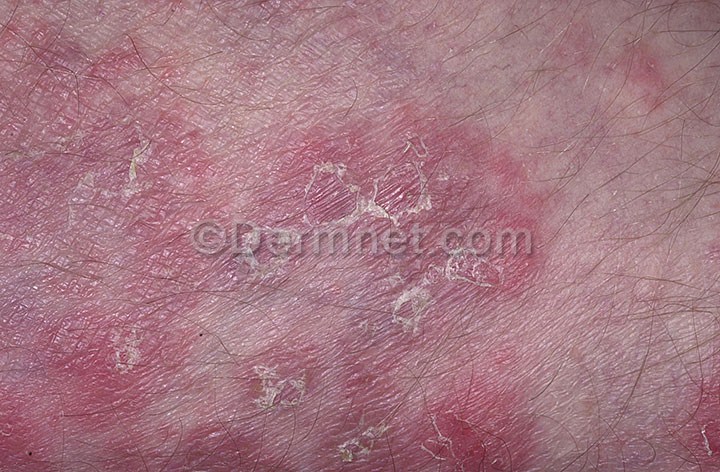
Disease: Tinea Ringworm Candidiasis and other Fungal Infections